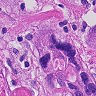
Metastatic tissue present: yes